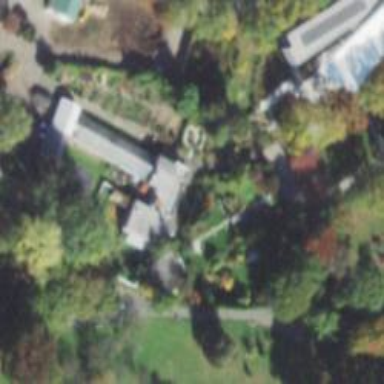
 popular attraction that is classified as leisure land."